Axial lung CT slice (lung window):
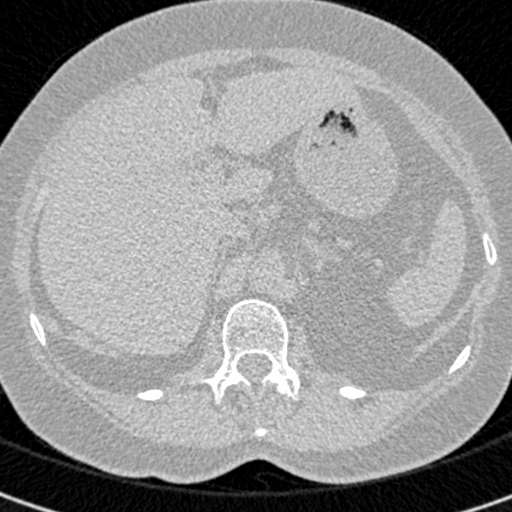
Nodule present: no